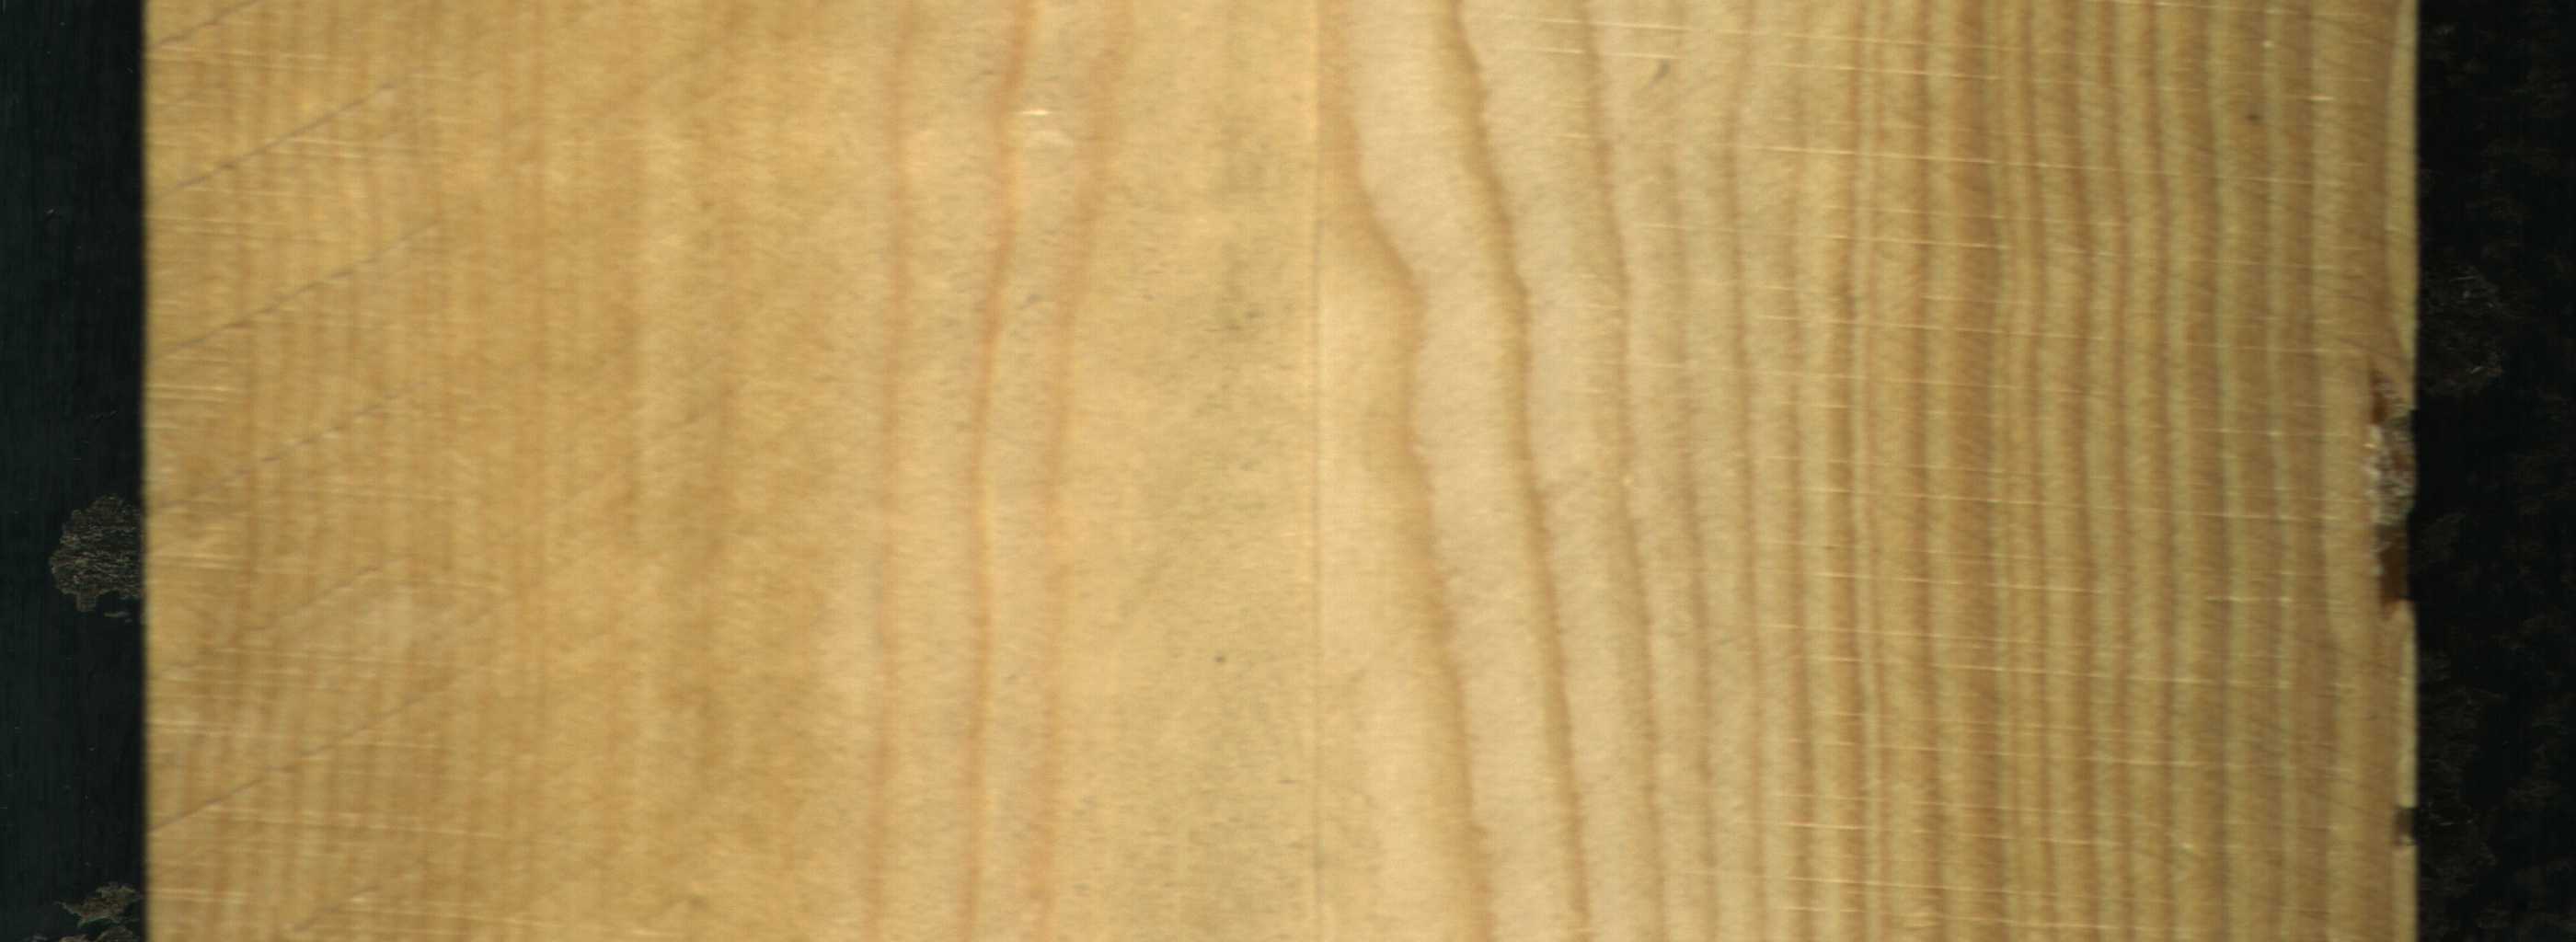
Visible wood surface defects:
resin